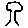
Label: tree